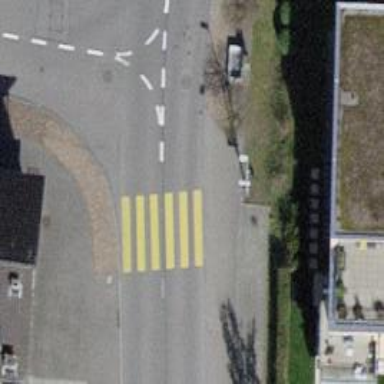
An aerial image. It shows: Uncontrolled zebra crossing with yellow markings on the road.